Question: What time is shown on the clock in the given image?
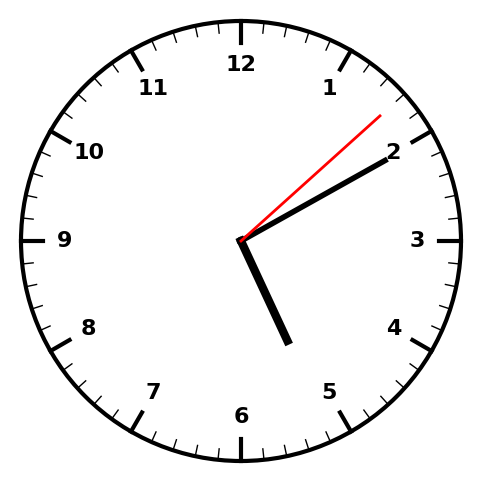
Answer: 05:10:08